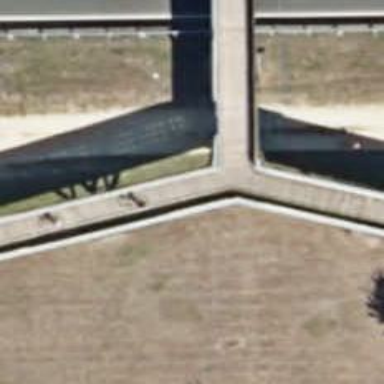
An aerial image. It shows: Footway on bridge.